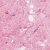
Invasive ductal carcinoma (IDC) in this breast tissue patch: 0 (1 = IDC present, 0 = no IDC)